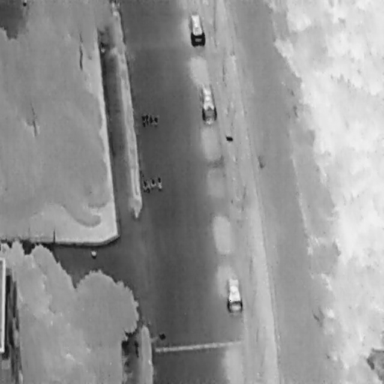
There are ten objects shown in the infrared image, including three Cars, and seven People.